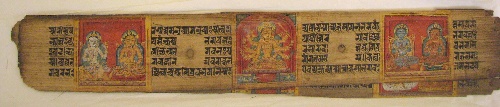
Date: 14th century
Object type: Folio
Classification: Paintings
Medium: Ink and color on palm leaves
Culture: Nepal (Kathmandu Valley)
Dimensions: 2 1/16 x 13 3/16 in. (5.2 x 33.5 cm)
Department: Asian Art
Credit line: Rogers Fund, 1955
Accession year: 1955
Repository: Metropolitan Museum of Art, New York, NY
Tags: Deities|Buddhism